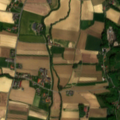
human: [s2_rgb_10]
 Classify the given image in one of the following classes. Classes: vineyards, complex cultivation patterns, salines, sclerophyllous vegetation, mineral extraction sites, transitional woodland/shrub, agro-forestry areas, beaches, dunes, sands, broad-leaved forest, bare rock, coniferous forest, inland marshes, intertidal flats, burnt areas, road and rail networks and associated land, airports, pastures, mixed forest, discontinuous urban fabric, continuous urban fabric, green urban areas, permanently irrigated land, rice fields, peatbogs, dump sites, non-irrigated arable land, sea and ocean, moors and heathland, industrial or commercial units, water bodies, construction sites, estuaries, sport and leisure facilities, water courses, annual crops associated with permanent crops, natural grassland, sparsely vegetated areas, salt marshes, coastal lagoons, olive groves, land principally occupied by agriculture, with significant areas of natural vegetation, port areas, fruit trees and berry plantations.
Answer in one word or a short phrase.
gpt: non-irrigated arable land, vineyards, complex cultivation patterns, broad-leaved forest